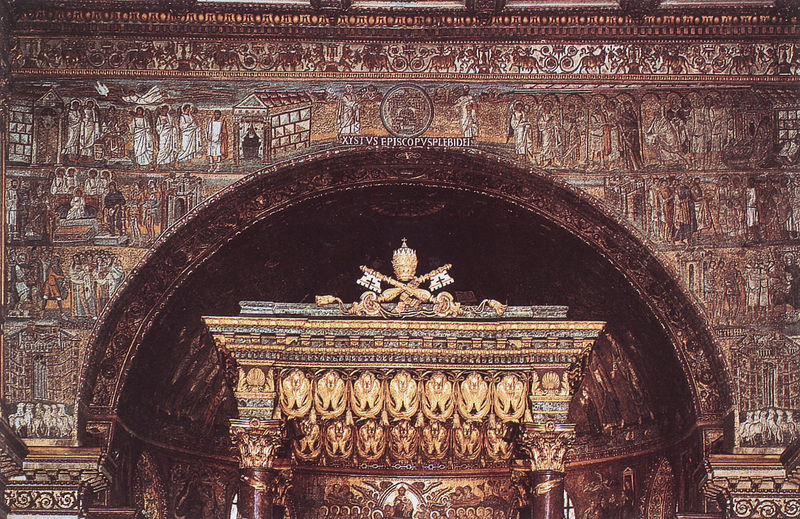
Titel: Mosaik in Apsis und Triumphbogen von Santa Maria Maggiore
Künstler: Jacopo Torriti
Standort: Rom, S. Maria Maggiore (EU - I - Latium)
Schlagwörter: menschen, marmor, säulen, haus, tiere, malerei, ornament, alt, mütze, taube, kirche, gold, höhle, krone, engel, schrift, bilder, bogen, italien, kuppel, papst, inschrift, ornamente, verzierung, kerzen, tor, foto, vergoldet, mosaik, altar, kapitelle, rom, kapitell, portal, wappen, sarg, grab, jesus, fresken, baldachin, tiara, tempel, heilige, fresko, schlüssel, korinthisch, schafe, artefakt, sakral, gekreuzt, grabmal, romanisch, grabmahl, sarkophag, freis, toto, bischog, pabst, pas, ausgemalt, moasiken, rompabst, biblische geschichten